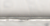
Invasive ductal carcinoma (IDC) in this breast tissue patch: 0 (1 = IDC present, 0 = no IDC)